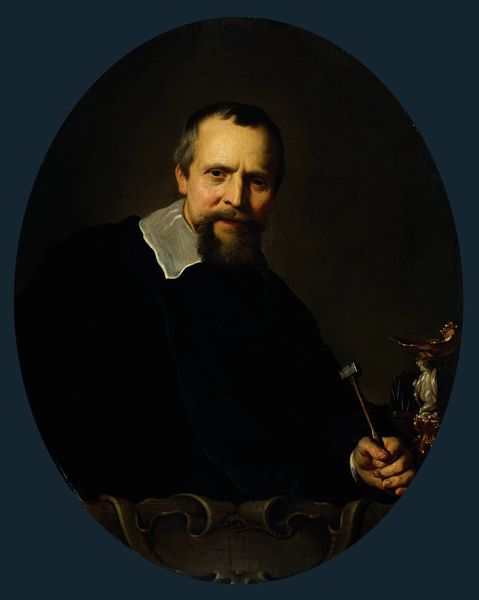
Titel: Johannes Lutma
Künstler: Jacob Adriaensz Backer
Standort: Amsterdam
Institution: Rijksmuseum
Schlagwörter: blau, dunkel, feder, gemälde, hand, mann, schatten, umhang, vogel, weiß, braun, finger, frisur, haar, hell, holz, licht, mund, nase, ohr, profil, schwarz, stirn, stuhl, tisch, blick, malerei, ornament, bart, jacke, augen, blass, falten, inkarnat, kragen, samt, schale, vollbart, bildnis, hals, holland, portrait, porträt, signatur, spiegel, brüstung, figur, gold, haare, halbfigur, mantel, sitzend, kaufmann, frontal, kontrast, ohren, seide, oval, rund, tondo, skulptur, statue, vase, deutschland, lächeln, schrift, wangen, blue, chair, crown, hands, lamp, oil, white, tafel, black, collar, dark, face, gray, grey, hair, nose, old, painting, table, brauen, ornamente, robe, metall, brown, selbstporträt, lachen, gefäß, porzellan, künstler, faust, plakette, selbstbildnis, niederländisch, arzt, tizian, stift, stirnfalte, geheimratsecken, profile, werkzeug, hammer, man, background, ear, head, netherlands, forscher, schütter, eyes, male, spain, steel, spitzenkragen, gelehrter, van dyck, muschel, frame, chin, mouth, beard, deutscher, pen, person, bildhauer, human, cheeks, hämmerchen, artist, bald, gothic, eye, shapes, fingers, skulpture, figure, lips, pale, pearl, organza, minimal, dutch, cheek, shell, rich, jurist, worker, porzellanfigur, tan, forehead, round, mallet, sculptor, scary, symbol, goatee, rischter, paspertou, moustache, tool, meisel, stechbeitel, serious, blak, white collar, poet, ruff, archäologe, holy, notar, selbstüorträt, stirnrunzel, tischhammer, justice, hollänisch, 17. jh., siebzehntes jahrhundert, oil on canvas, rembrandt, brows, chisel, guy, oil paint, famous, puritan, dude, judge, dressed up, glasschneider, professional, caucasian, subdued, black clothes, white face, receding, man with pipe, sort hair, gavel, gavvel, whiee, spainish, i dont know what else for real, this game is not very human centric, famous person, looking at us